Question: I have the opposite of this problem:
<URL>
I have a GridView with two rows and four columns. The desired behavior is for the GridViewItems to fill the cell, and I can't figure out a way to do this. The GridViewItem is a Grid with some other content, which I have as a DataTemplate. I can provide a Width and Height for an item, but that only works for one resolution, and I need the items to be dynamic and proportional, so if they are displayed on a different device they will continue to be 2 rows of 4 items.
On a different page, I have a static Grid with the same layout, containing Rectangles in each cell. These stretch automatically, and I've tried storing their width and height in DependencyProperties that I get on the Rectangle's SizeChanged, but I can't figure out how to bind to them.
The page XAML is this:
'''
<Grid x:Name="Pane2LayoutGrid"
Grid.Column="1">
<Grid.RowDefinitions>
<RowDefinition Height="90"/>
<RowDefinition/>
</Grid.RowDefinitions>
<TextBlock x:Name="TitleText" Text="Favorites" Style="{StaticResource TitleBarHeader}"/>
<GridView x:Name="GridView"
Grid.Row="1"
Margin="0,10,0,8"
Style="{StaticResource GridView}"
ItemsSource="{Binding Items, Source={StaticResource vm}}"
/>
</Grid>
'''
And the DataTemplate:
'''
<DataTemplate>
<Grid>
<Border x:Name="Border" Style="{StaticResource GridBorder}">
<Grid x:Name="grid" Style="{StaticResource Grid}" >
<Grid.ColumnDefinitions>
<ColumnDefinition Width="1.3*"/>
<ColumnDefinition Width="2*"/>
</Grid.ColumnDefinitions>
<!-- rows for alignment -->
<Grid.RowDefinitions>
<RowDefinition Height="1*"/>
<RowDefinition Height="3*"/>
<RowDefinition Height="1*"/>
</Grid.RowDefinitions>
<TextBlock x:Name="Text1" Grid.Row="1" Text="{Binding Title}" Style="{StaticResource Title}" />
<TextBlock x:Name="Text2" Grid.Row="1" Text="{Binding Subtitle}" Style="{StaticResource SubTitle}" />
</Grid>
</Border>
</Grid>
</DataTemplate>
'''

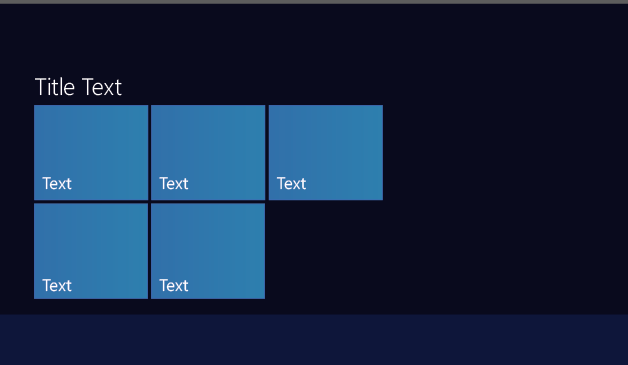
Answer: My teammate Dwayne had the solution, but it took us a while to figure it out.
- - -
One of those problems with a bunch of separate little pieces needing stitching together.